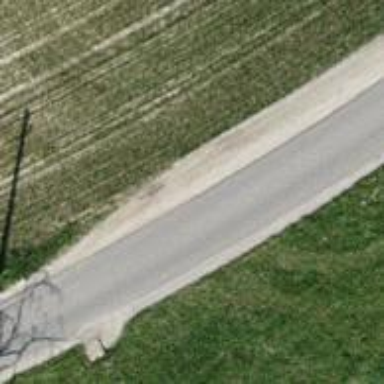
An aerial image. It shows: Unclassified road with grade1 track type.